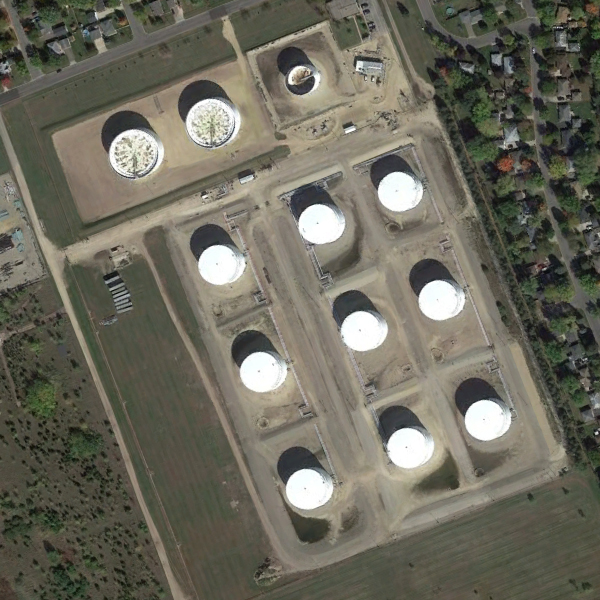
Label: StorageTanks